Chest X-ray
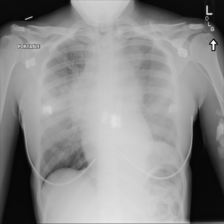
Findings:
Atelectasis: negative
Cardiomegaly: negative
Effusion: positive
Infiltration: negative
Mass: positive
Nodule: negative
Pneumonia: negative
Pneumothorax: negative
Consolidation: negative
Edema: negative
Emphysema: negative
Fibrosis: negative
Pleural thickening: negative
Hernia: negative